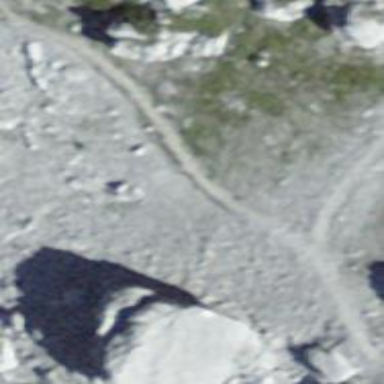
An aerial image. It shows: Path with excellent trail visibility on the ground.